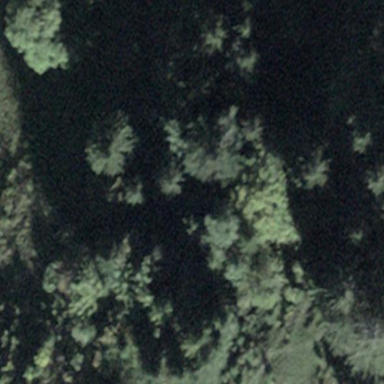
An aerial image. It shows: Forest area.